高一 · 代数
函数 $y=2^{x^{+}}$的图象是 ( )
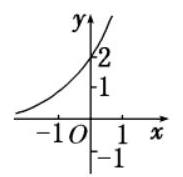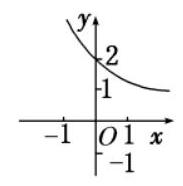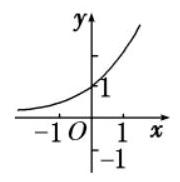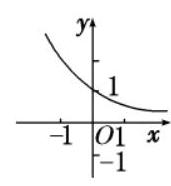

A

B

C

$\mathrm{D}$
答案: A
解析: 函数 $y=2^{x}$ 的图象是经过定点 $(0,1)$ 、在 $x$ 轴上方且呈上升趋势的曲线, 依据函数图象的画法可得函数 $y=2^{x+1}$ 的图象过点 $(0,2)$ 、在 $x$ 轴上方且呈上升趋势。